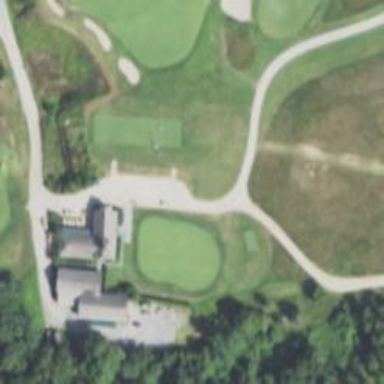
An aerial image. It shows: Service road designated as golf cart path.